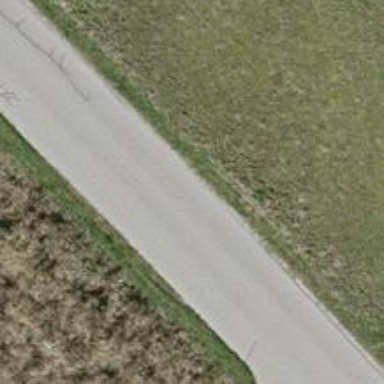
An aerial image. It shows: Unclassified road with left lane designated as cycleway.